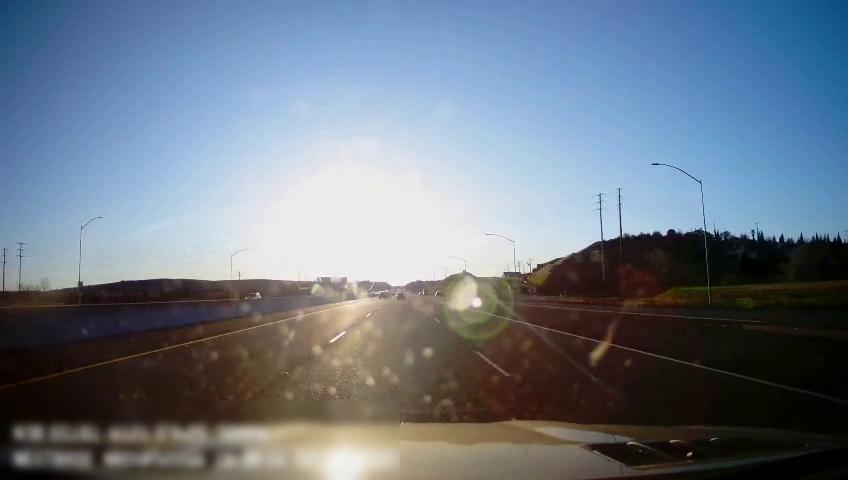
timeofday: Day
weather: Sunny
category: Drivable Space
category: Vehicles | Car
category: Lanes | Current Lane
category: Lanes | Current Lane
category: Lanes | Alternate Lane
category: Lanes | Alternate Lane
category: Lanes | Alternate Lane